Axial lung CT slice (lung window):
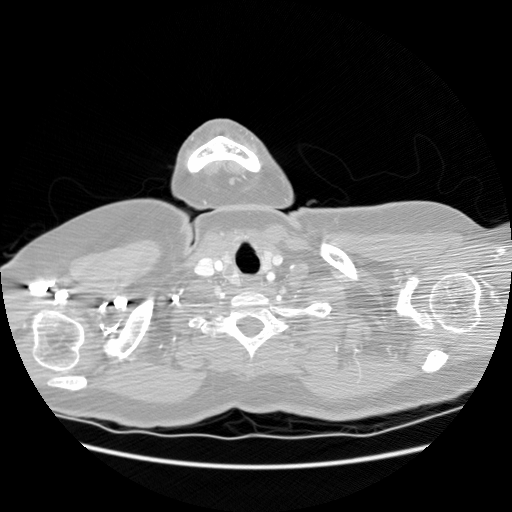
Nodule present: no